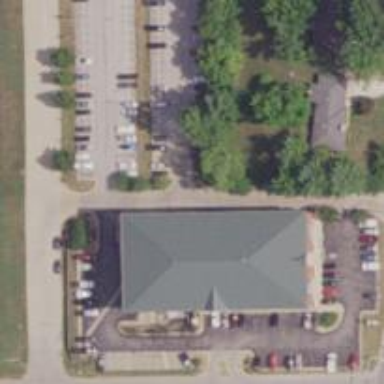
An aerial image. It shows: Clinic.